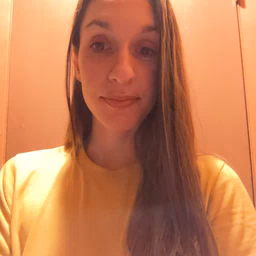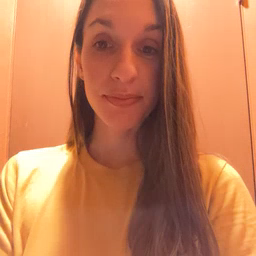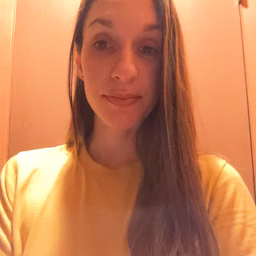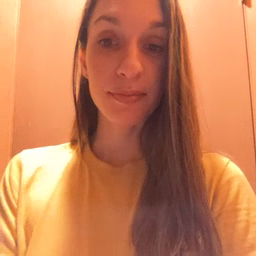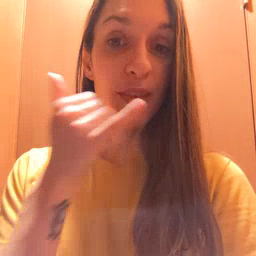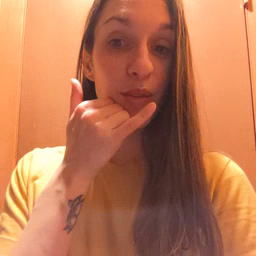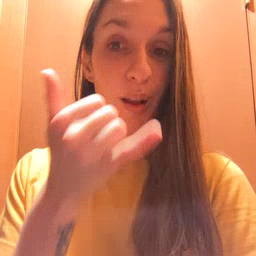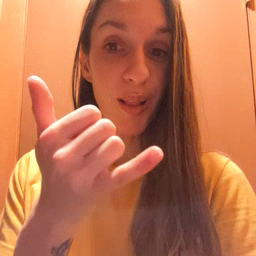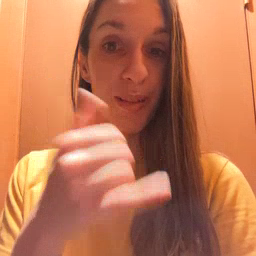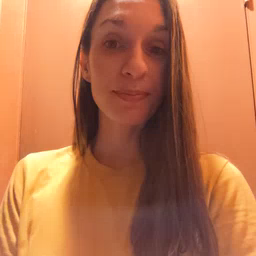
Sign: callonphone